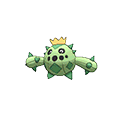
Pok\u00e9mon: cacnea